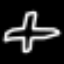
Label: airplane